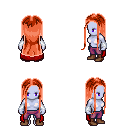
a pixel art fantasy rpg character, female body template, dark elf, purple skin, red cape, magenta pants, red extra-long hairstyle, white cloth bracers, brown shoes, four views (front, back, left, right), 2x2 character sprite sheet, small pixel art, hard edges, no anti-aliasing